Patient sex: M
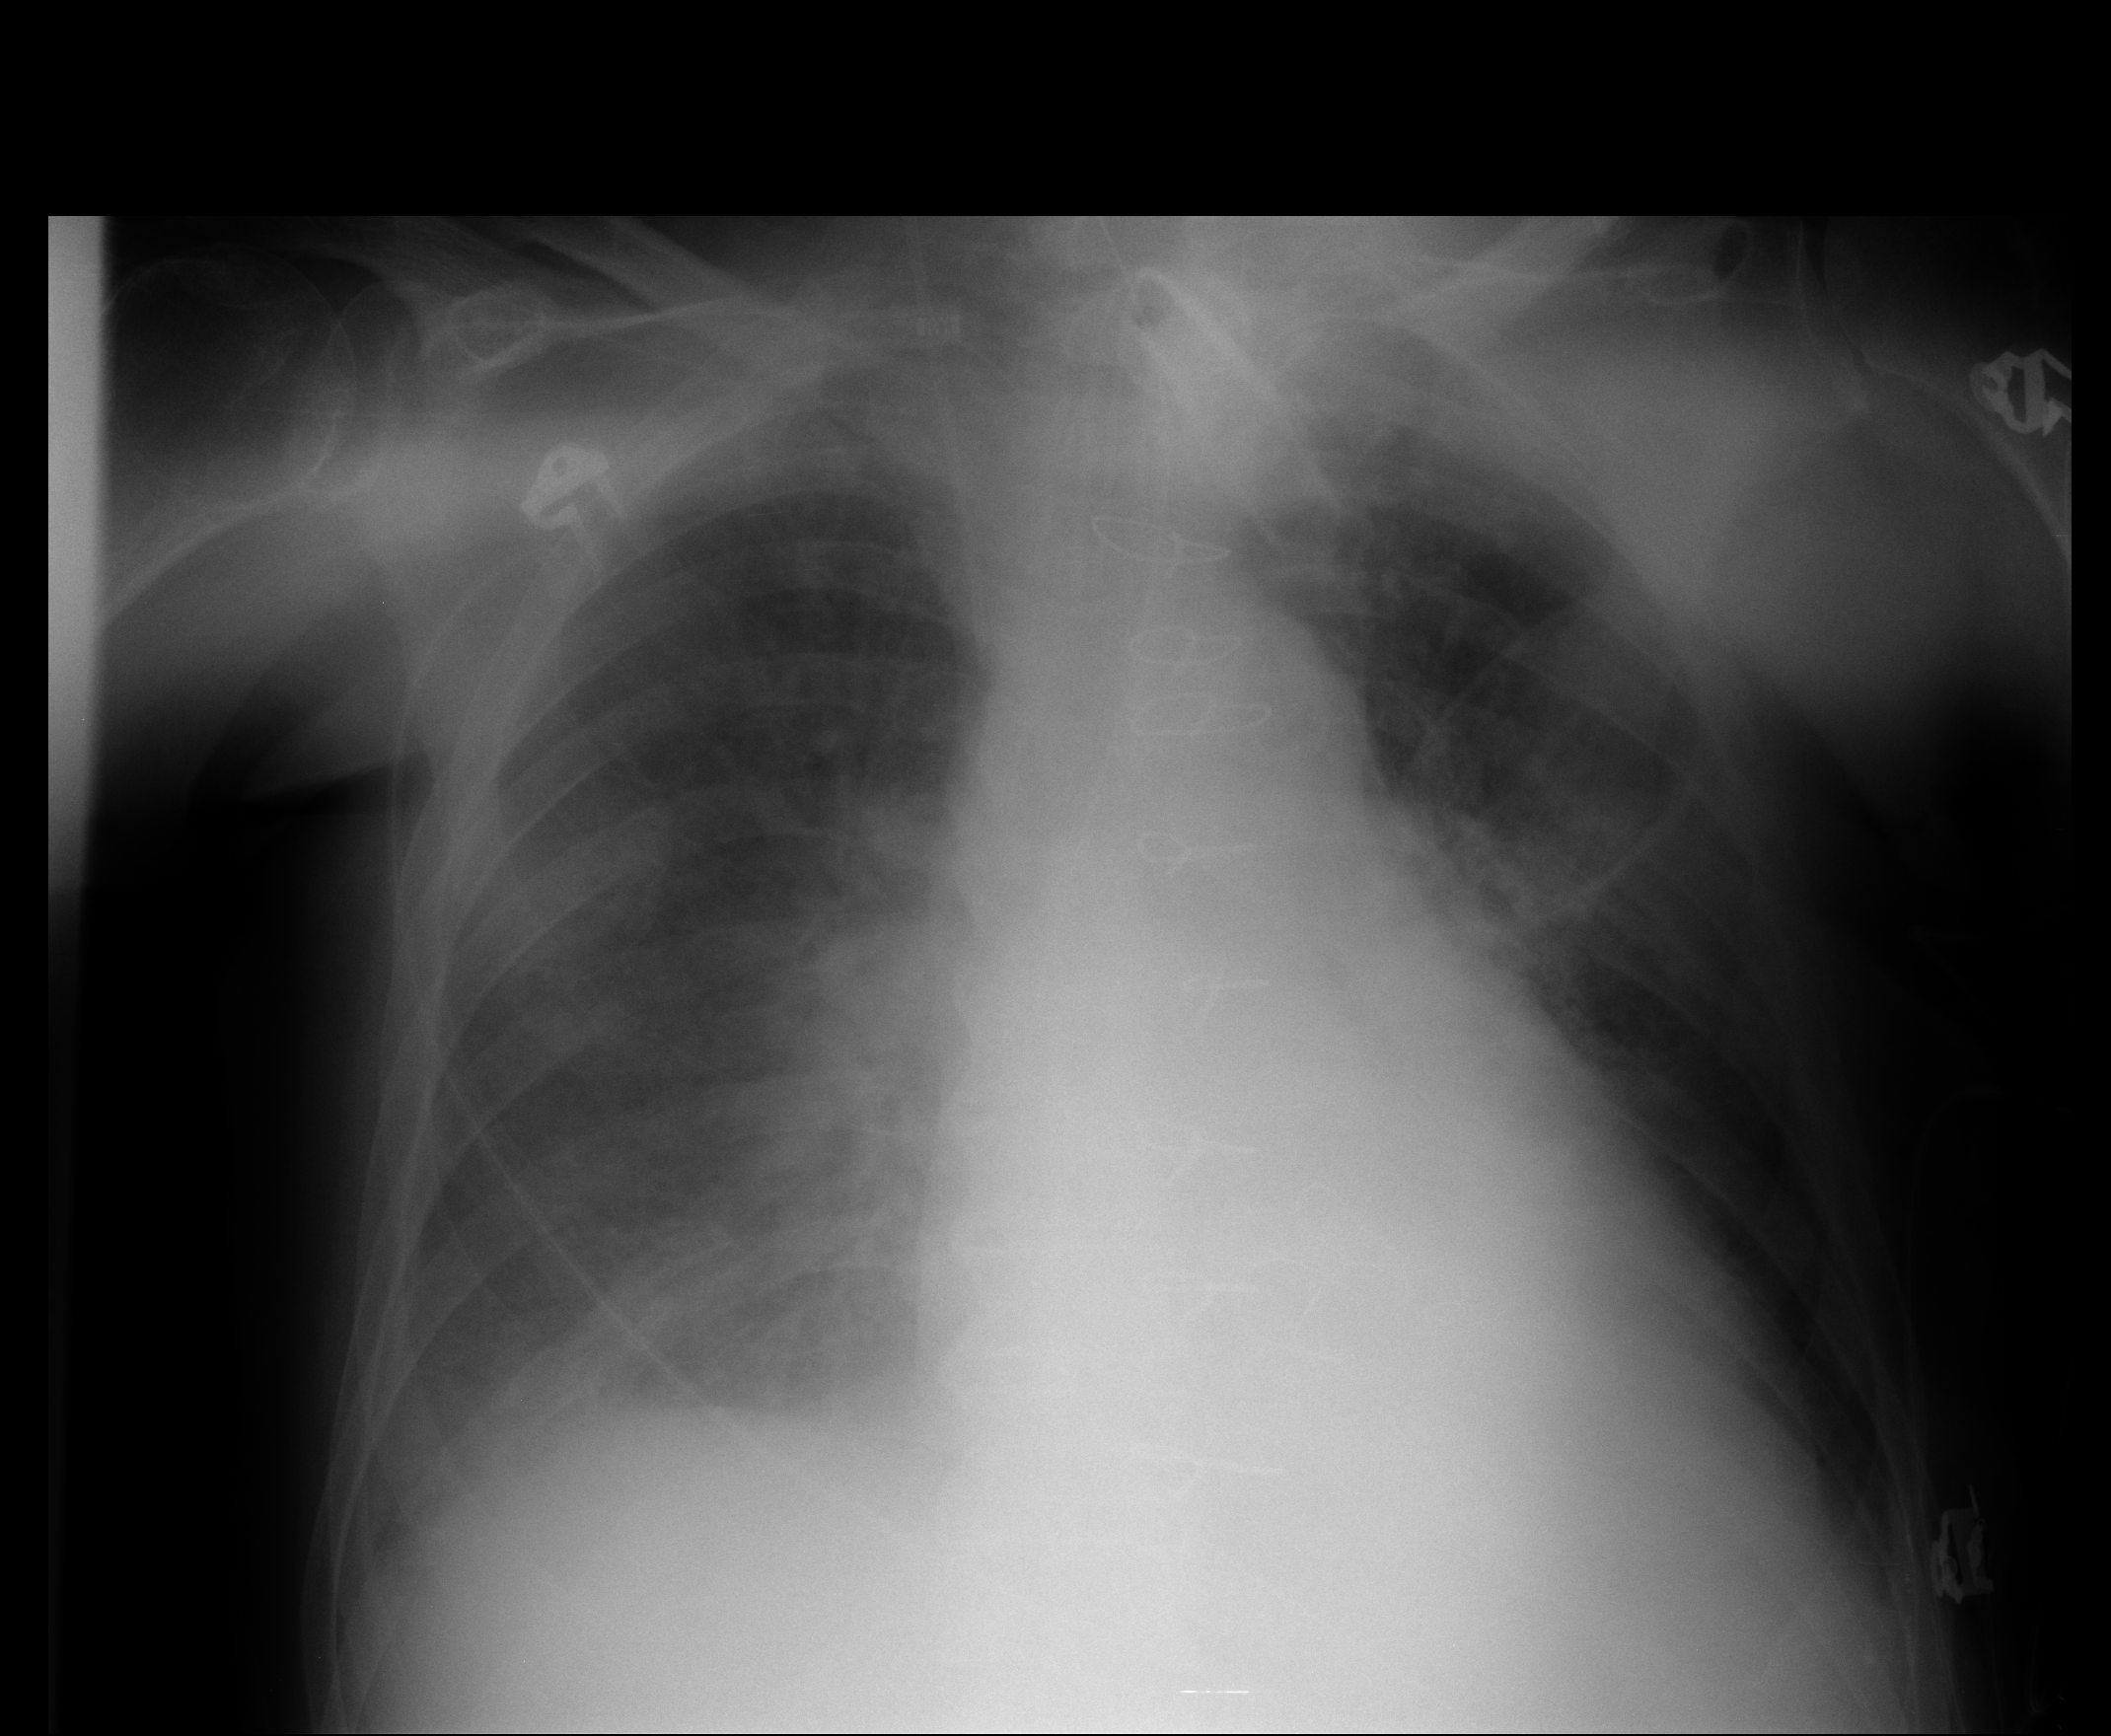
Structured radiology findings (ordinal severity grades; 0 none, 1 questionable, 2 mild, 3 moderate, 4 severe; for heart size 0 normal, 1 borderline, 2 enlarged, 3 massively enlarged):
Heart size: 2
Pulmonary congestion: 2
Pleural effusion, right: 2
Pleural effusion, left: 0
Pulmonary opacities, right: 3
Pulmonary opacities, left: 2
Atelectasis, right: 3
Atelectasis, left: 2